Question: I'm currently checking the daily progress of surveys participants to see if people have completed daily surveys. People receive our survey every day at 5 pm, and the survey disappears at 2 am the next day. so for example if a person receives a survey on 12/1/2019 and submit it at 1 am on 12/2/2019, the submission date would be 12/1/2019. However, currently the survey program calculates people's submission date based on their submission time. I would like to change this date and time range using R programming.
I have four columns in my data; (ID, Day, Date, Time).

Thanks in advance for your help!
Here is sample data as 'csv':
'''
ID,Day,Date,Time
DNP005,1,12/13/2019,01:31:47
DNP005,2,12/14/2019,21:48:33
DNP005,3,12/15/2019,00:10:02
DNP005,4,12/16/2019,00:41:44
DNP005,5,12/17/2019,22:34:10
DNP005,6,12/18/2019,17:54:06
DNP005,7,12/19/2019,00:35:17
'''
and the output from 'dput':
'''
structure(list(ID = structure(c(1L, 1L, 1L, 1L, 1L, 1L, 1L), .Label = "DNP005", class = "factor"),
Day = 1:7, Date = structure(1:7, .Label = c("12/13/2019",
"12/14/2019", "12/15/2019", "12/16/2019", "12/17/2019", "12/18/2019",
"12/19/2019"), class = "factor"), Time = structure(c(4L,
6L, 1L, 3L, 7L, 5L, 2L), .Label = c("00:10:02", "00:35:17",
"00:41:44", "01:31:47", "17:54:06", "21:48:33", "22:34:10"
), class = "factor")), class = "data.frame", row.names = c(NA,
-7L))
'''
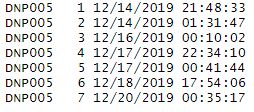
Answer: Using 'tidyverse' and 'lubridate':
'''
library(tidyverse)
library(lubridate)
# Create test data
df <- data.frame(
date_completed = c("12/1/2019 17:55:00", "12/2/2019 01:55:00")
)
df <- df %>%
mutate(survey_issued = case_when(
mdy_hms(date_completed) %>% hour() < 17 ~ (mdy_hms(date_completed) - days(1)) %>% as_date(),
TRUE ~ mdy_hms(date_completed) %>% as_date()
)
)
'''
Note that this will create a new date object, if you need to retain a character type, you can reconvert:
'''
df <- df %>%
mutate(survey_issued = case_when(
mdy_hms(date_completed) %>% hour() < 17 ~ format((mdy_hms(date_completed) - days(1)) %>% as_date(), '%m/%d/%Y'),
TRUE ~ format(mdy_hms(date_completed) %>% as_date(), '%m/%d/%Y')
)
)
'''
---
Edit: just noticed from the alt-text in your image that 'Date' and 'time' are separate columns, here are updated snippets:
Creating a new column with date type.
'''
df <- df %>%
mutate(survey_issued = case_when(
hms(Time) %>% hour() < 17 ~ (mdy(Date) - days(1)),
TRUE ~ mdy(Date) %>% as_date()
)
)
'''
Creating a new column and converting date type to character.
'''
df <- df %>%
mutate(survey_issued = case_when(
hms(Time) %>% hour() < 17 ~ (mdy(Date) - days(1)) %>% strftime('%m/%d/%Y') %>% as.character(),
TRUE ~ Date %>% as.character()
)
)
'''